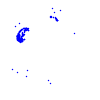
Particle: kaon